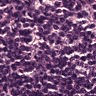
Metastatic tissue present: no